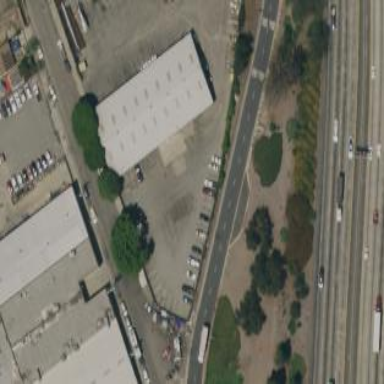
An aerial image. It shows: Commercial building.